Interaction volume radius: 5 \u00c5
Interaction volume height: 10 \u00c5
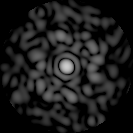
Disorder parameter: 0.8398